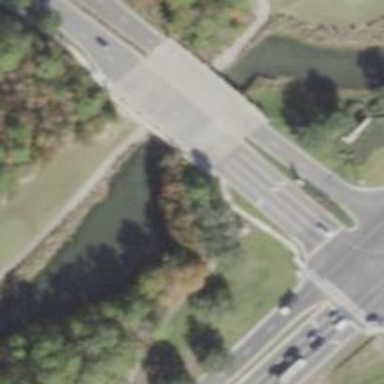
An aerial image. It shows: Tertiary road with bridge.